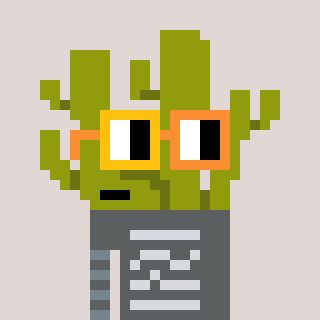
a pixel art character with square yellow and orange glasses, a cactus-shaped head and a red-colored body on a warm background